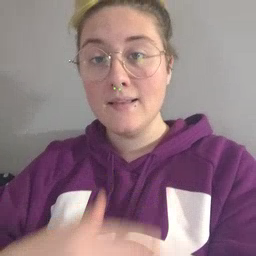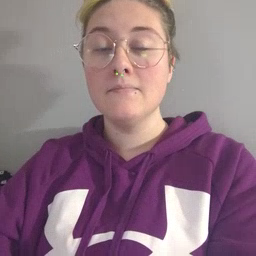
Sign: minemy